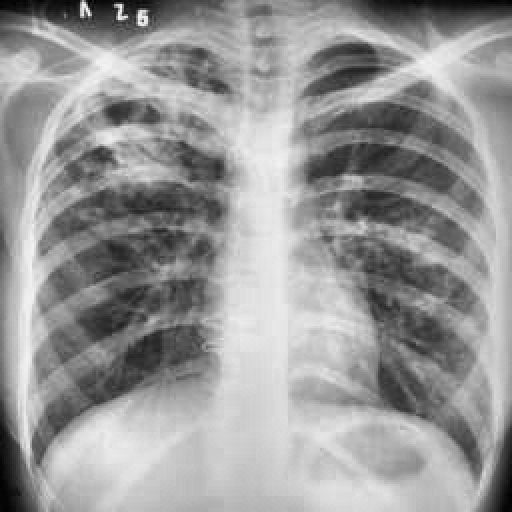
Finding: TUBERCULOSIS